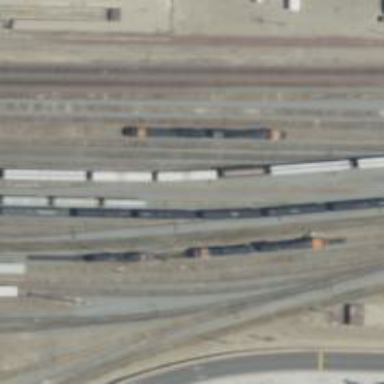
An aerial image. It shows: Railway yard used for servicing trains.